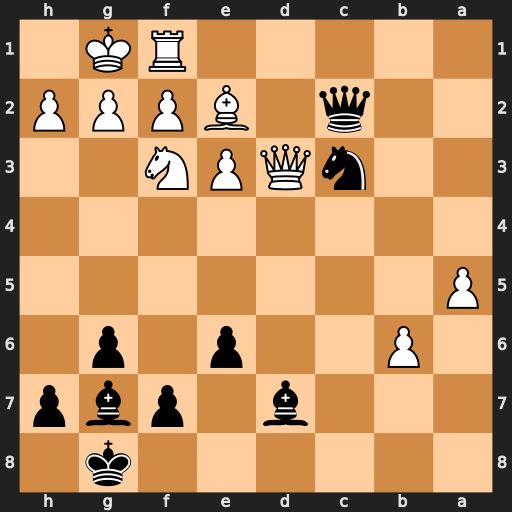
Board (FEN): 6k1/3b1pbp/1P2p1p1/P7/8/2nQPN2/2q1BPPP/5RK1
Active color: b
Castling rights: -
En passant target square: -
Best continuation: Nxe2+ Qxe2 Qxe2